Question: I recently tried to migrate from SwiftUI NavigationView to NavigationStack, but experienced some problems with bindings. If the view stack has changes, my bindings seem to convert into some sort of local state instead of bindings.

I was able to recreate the issue in a much simplified version of my code. In this simplified version I have '@State counter' in 'CounterView' which creates a new counter each time the view is loaded. The 'counter' is passed as a binding to 'EditCoutnerView'. This binding is broken when if the NavigationStack changes.
To recreate this I have to navigate as follows:
1. Counters -> CounterView -> EditCounterView
2. Go back to Counters
3. Counters -> OtherCounter
4. Go back to Counters
5. Counters -> CounterView -> EditCounterView (Binding broken, state not updated)
6. Go back to CounterView (State not changed)
7. CounterView -> EditCounterView (State updated)
I can't figure out why the binding is broken. Any ideas what to do?
'''
import SwiftUI
@main
struct PlaygroundAppApp: App {
@StateObject var router: Router = .init()
var body: some Scene {
WindowGroup {
NavigationStack(path: self.$router.path) {
Counters()
}
.environmentObject(self.router)
}
}
}
struct Other: Hashable {}
struct New: Hashable {}
final class Router: ObservableObject {
@Published var path = NavigationPath()
}
struct Counters: View {
@EnvironmentObject var router: Router
var body: some View {
VStack {
NavigationLink("New Counter", value: New())
NavigationLink("Other Counters", value: Other())
.padding()
}
.navigationTitle("Main")
.navigationDestination(for: New.self) { examination in
CounterView()
}
.navigationDestination(for: Other.self) { examination in
OtherCounter()
}
}
}
struct OtherCounter: View {
var body: some View {
VStack {
NavigationLink("Counter", value: New())
}
.navigationTitle("Other Counter")
}
}
struct CounterView: View {
@State private var counter: Int = 0
var body: some View {
VStack {
NavigationLink("Edit counter", value: counter)
.padding()
Text("COUNT \(self.counter)")
}
.navigationDestination(for: Int.self, destination: { value in
EditCounterView(count: self.$counter)
})
.navigationTitle("Counter")
}
}
struct EditCounterView: View {
@Binding var count: Int
var body: some View {
VStack {
Text("Current count \(count)")
Button("increase") {
self.count += 1
}
.padding()
Button("decrease") {
self.count -= 1
}
}
.navigationTitle("Edit Counter")
}
}
'''
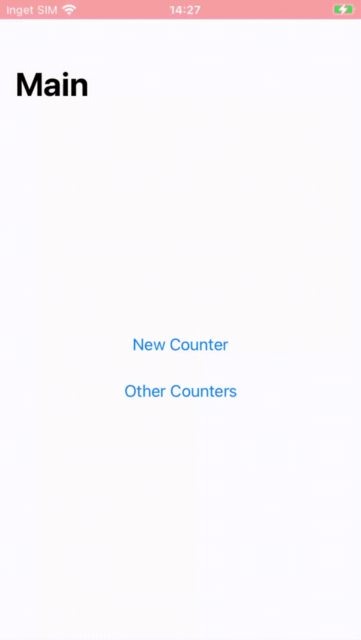
Answer: As <URL> pointed out, NavigationLink with destination and label fixes this issue.